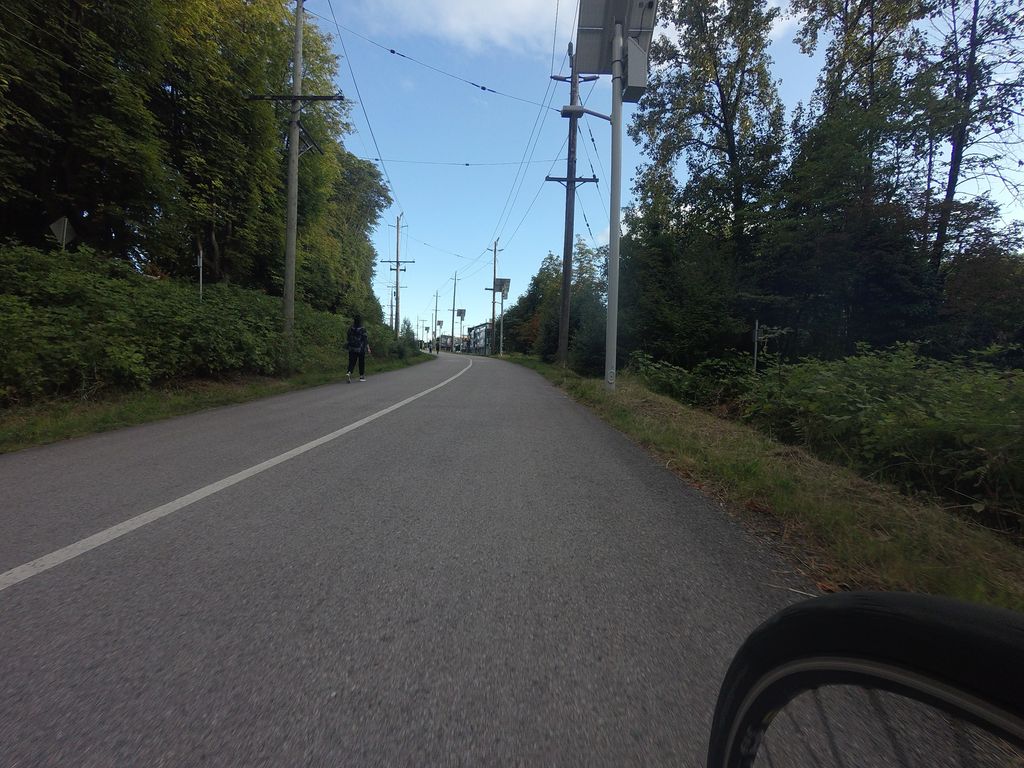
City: vancouver